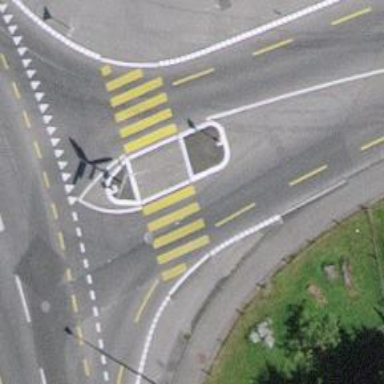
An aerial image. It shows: Kerb barrier.